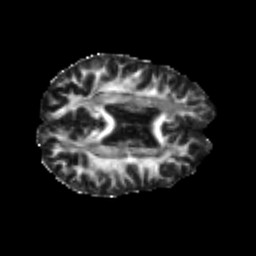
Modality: FA
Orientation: axial
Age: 22
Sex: female
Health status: healthy
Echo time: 0.074 s